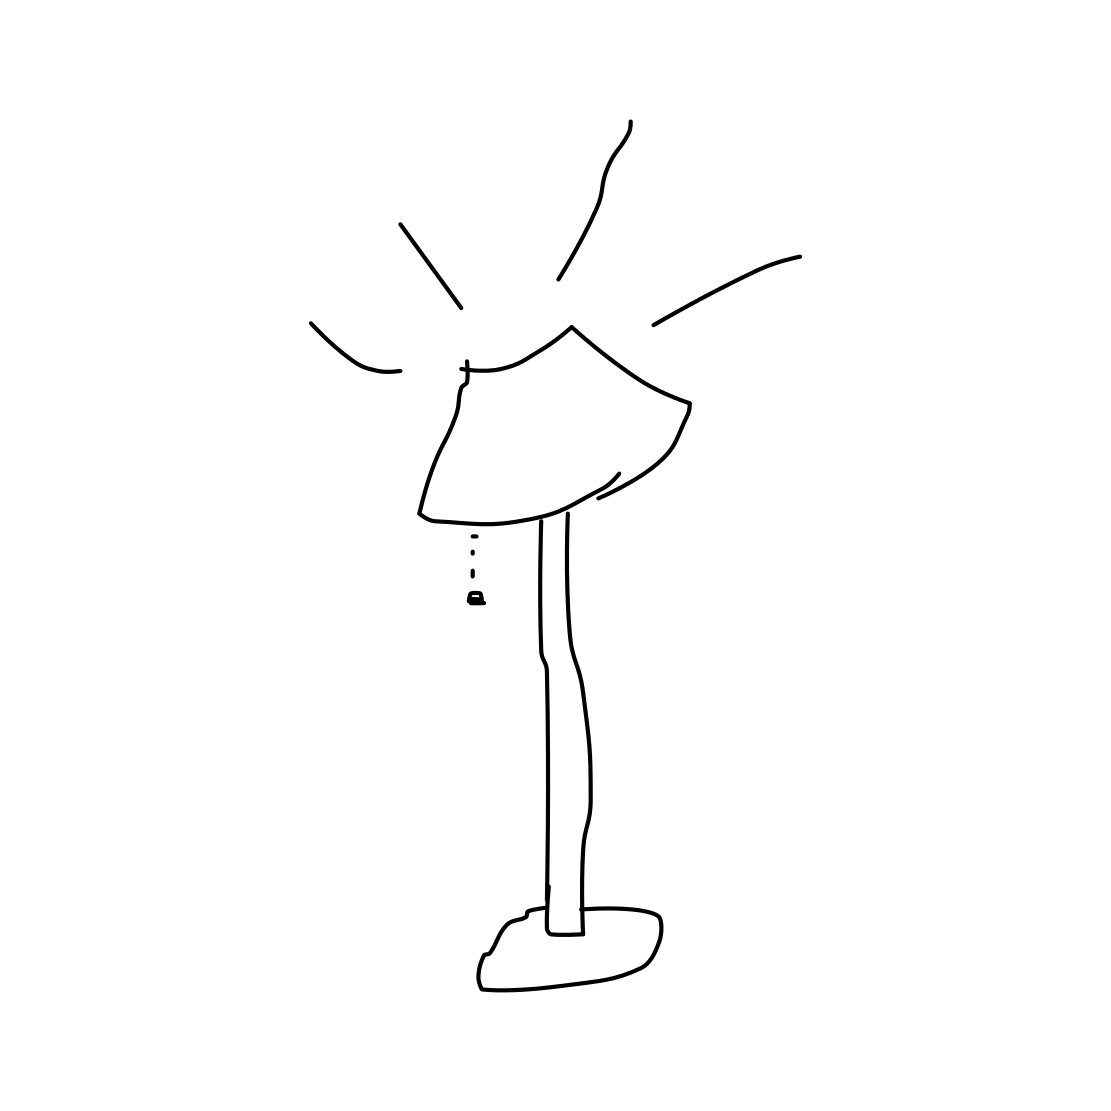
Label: floor lamp